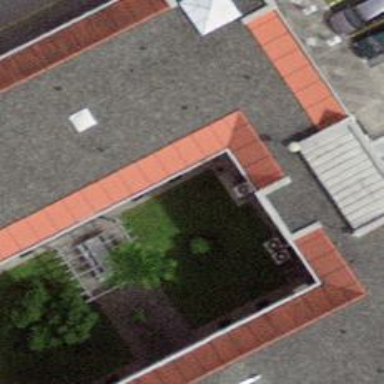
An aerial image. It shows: Police building.